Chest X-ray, PA view. Patient: 45 years old, sex M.
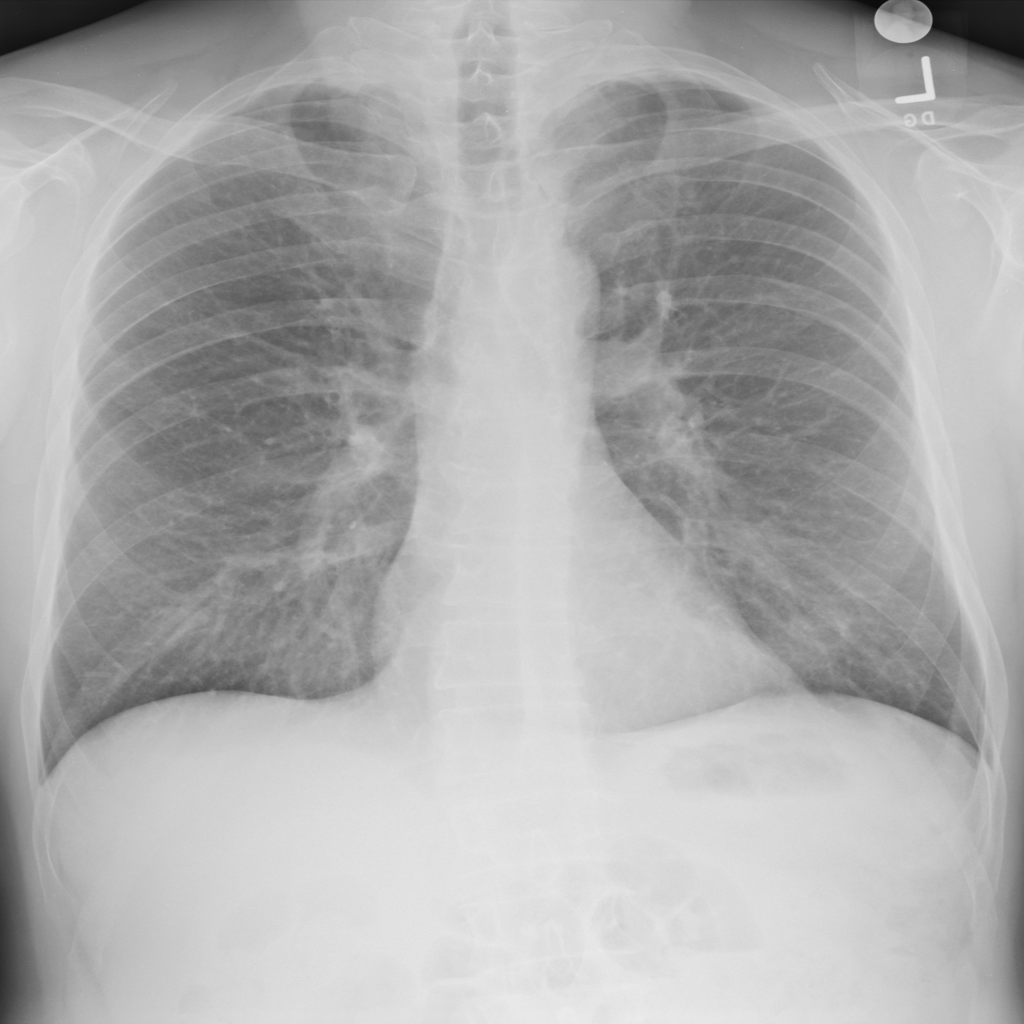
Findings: No Finding